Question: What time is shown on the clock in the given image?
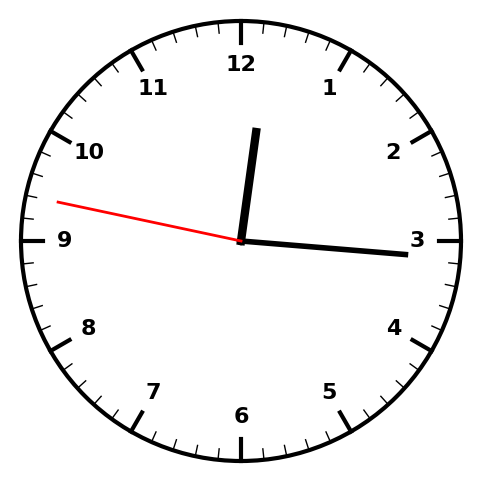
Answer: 12:15:47